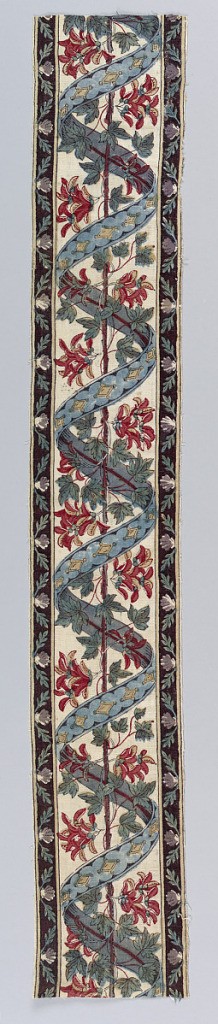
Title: Fragments
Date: late 18th century
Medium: cotton Technique: block printed (black, 2 reds, purple, blue), yellow applied by brush, plain weave foundation
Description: a. Patterned blue ribbon very loosely wound around a stiff flowering branch on a white background. Narrow side borders; a shell on a black background. b. Fine floral line on a black background.